Question: in the name of god.
hello. i want create a trigger in database on table but mysql do not know trigger.
i use of XAMPP 1.7.3(php 5.3.1,Mysql 5.1.41).
'''
CREATE TRIGGER TRIGGER_NAME ON TABLE_NAME (FOR/BEFOR/AFTER) {INSERT,UPDATE,...}
...
'''
please precision to trigger color on image :

'''
CREATE TRIGGER 'TR_INSERT'
BEFORE INSERT ON 'tbl_users'
IF ( SELECT COUNT(*) FROM tbl_users WHERE username IN ( SELECT username FROM inserted))>1
begin
PRINT 'THIS NAME IS EXISTS'
ROLLBACK TRANSACTION
end
'''
error : #1064 - You have an error in your SQL syntax; check the manual that corresponds to your MySQL server version for the right syntax to use near 'IF ( SELECT COUNT(*) FROM tbl_users WHERE username IN ( SELECT username FROM ins' at line 4
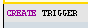
Answer: You could achive the same thing with an unique key on 'username'. But for the sake of learing about triggers:
'''
delimiter |
CREATE TRIGGER 'TR_INSERT' BEFORE INSERT ON 'tbl_users'
FOR EACH ROW BEGIN
IF (SELECT COUNT(*) FROM tbl_users WHERE username IN (NEW.username)) > 1
THEN
SIGNAL SQLSTATE '45000' SET MESSAGE_TEXT = 'THIS NAME ALREADY EXISTS';
END IF;
END
|
delimiter ;
'''